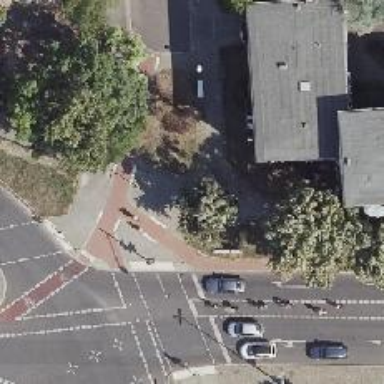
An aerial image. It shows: Footway crossing with traffic signals and island in the middle.